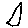
Label: triangle